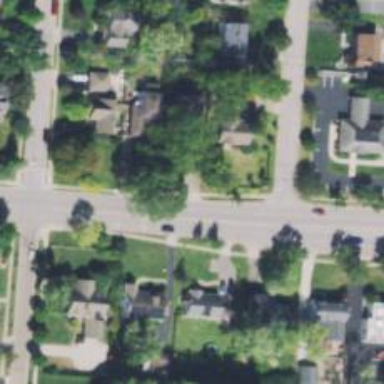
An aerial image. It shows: Residential driveway serving as service road.